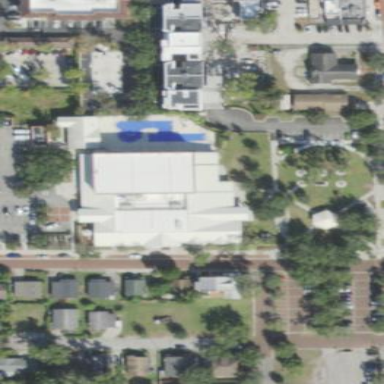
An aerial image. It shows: Community centre.